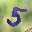
Label: 5